Question: I'm creating a gantt-like chart (configuration really) and need to calculate total duration and validate configurable durations. The goal is that users can build the gantt chart without knowing dates, but by knowing tasks and how they (loosely) relate. In a previous step, users add tasks and select start & end steps for those tasks. Steps have a fixed order. Actual dates are not known (or relevant) but will be mapped to steps later.
Most gantt tools I've seen rely on knowing the start/end dates and don't do calculations.
How should I calculate the total duration and also validate when a duration is invalid? Obviously in some cases a total can't be calculated: if there is an unused step between activities. A simple invalid duration would occur when 2 tasks share the same start and end date but have different values. A more complicated one would occur when 2 or more activities have different start/end steps and overlap.
I'm not looking for a complete solution (it would probably be of little use with my current code anyway), but more a general algorithm or approach. I would think a recursive solution would make sense, but because I'm doing this with JS/jQuery/DOM, I'm concerned about performance of a recursive solution that has to repeatedly look up elements. Should I start calculating from the end or the beginning? should I follow each step's start/end until I go no further or re-evaluate which step to add to total duration mid-way through?
Here is a picture of the current markup:

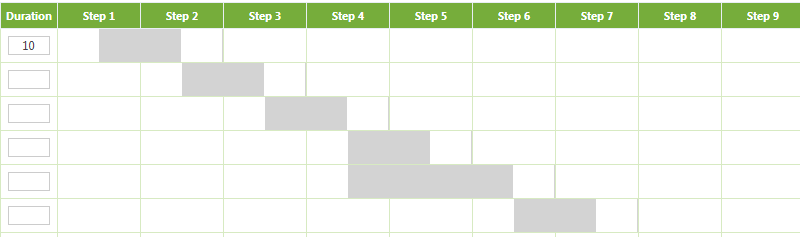
Answer: I'll try to explain what I wound up doing.
I think to follow you have to know a bit about the requirements.
This interactive/configurable gantt/schedule is being used as a template to estimate production timelines.
- - -
Since this is a template used for estimation, initially there are no dates - just arbitrary durations tied to activities mapped to steps. However eventually steps get mapped to dates from an imported report (or manually entered).
- - -
- - -
'''
// start by ordering the durations by the order of the steps
var sortedActivities = durations
.OrderBy(x => x.StartStepOrder)
.ThenBy(x => x.EndStepOrder);
// create func to get the path name from the old + new activity
var getActivityPath = new Func<string, string, string>(
(prevPath, activityID) =>
{
return string.IsNullOrEmpty(prevPath)
? string.Format("{0}", activityID)
: string.Format("{0}.{1}", prevPath, activityID);
});
// create the recursive func we'll call to do all the work
Action<List<ActivityDuration>, string, long?, IEnumerable<ActivityDuration>> buildPaths = null;
buildPaths = (activities, path, startStepID, starts) =>
{
// activities will be null until we are joining gapped paths,
// so grab the activities with the provided startStepID
if (starts == null)
starts = activities.Where(x => x.StartStepID == startStepID);
// each activity represents a new branch in the path
foreach (var activity in starts)
{
var newPath = getActivityPath(path, activity.Id.ToString());
// add the new path and it's ordered collection
// of activities to the collection
if (string.IsNullOrEmpty(path))
{
paths.Add(newPath, new ActivityDuration[] { activity });
}
else
{
paths.Add(newPath, paths[path].Concat(new ActivityDuration[] { activity }));
}
// do this recursively providing the EndStepID as the new Start
buildPaths(activities, newPath, activity.EndStepID, null);
}
// if there were any new branches, remove the previous
// path from the collection
if (starts.Any() && !string.IsNullOrEmpty(path))
{
paths.Remove(path);
}
};
// since the activities are in step order, the first activity's
// StartStepID will be where all paths start.
var firstStepID = sortedActivities.FirstOrDefault().StartStepID;
// call the recursive function starting with the first step
buildPaths(sortedActivities.ToList(), null, firstStepID, null);
// handle gaps in the paths after all the first connected ones have been pathed.
// :: ie - step 1,2 & 4,5 are mapped, but not step 3
// these would be appended to the longest path with a step order < start step of the gapped activity's start step (!!!)
// :: ie - the path should be 1-2,2-4,4-5)
// because the list of paths can grow, we need to keep track of the count
// and loop until there are no more paths added
var beforeCount = paths.Count;
var afterCount = beforeCount + 1;
while (beforeCount < afterCount)
{
foreach (var path in paths.ToArray())
{
var lastActivity = path.Value.Last();
// check for activities that start after the last one in each path ..
// .. that don't start on another activity's end step (because that would be a part of a path already)
var gapped = sortedActivities
.Where(x => x.StartStepOrder > lastActivity.EndStepOrder)
.Where(thisAct =>
!sortedActivities
.Select(otherAct => otherAct.EndStepID)
.Contains(thisAct.StartStepID)
);
beforeCount = paths.Count;
// for each new gapped path, build paths as if it was specified by the previous activity
buildPaths(sortedActivities.ToList(), path.Key, null, gapped);
afterCount = paths.Count;
}
}
// build up an object that can be returned to
// JS with summations and ordering already done.
rValue = new ActivityPaths()
{
Paths = paths
.Select(x => new ActivityPath()
{
Path = x.Key,
ActivityDurations = x.Value,
TotalDuration = x.Value.Sum(y => y.Duration)
})
.OrderByDescending(x => x.TotalDuration)
};
'''
There are admittedly some shortcomings of this design, but the use cases allow for it. Specifically:
- An activity can't directly have more than one dependent step - or in other words - 2 steps can't have the same step order.
- If 2 paths have the same total duration, only one will show as the critical path.
Since the dates which are mapped to steps are ultimately used to calculate back/forward to the end of a path from a given point of time, this is OK. Once all dates are provided, a more accurate critical path can be calculated if needed.
The entire set of paths is returned so that some validation can be implemented in the javascript. The first path will be the critical 'one', and this path gets highlighted in the UI, with the total duration of the critical path shown as well: